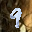
Label: 9